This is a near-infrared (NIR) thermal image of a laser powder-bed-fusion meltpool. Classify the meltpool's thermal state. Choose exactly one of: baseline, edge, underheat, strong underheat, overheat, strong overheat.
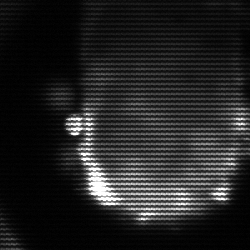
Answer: baseline